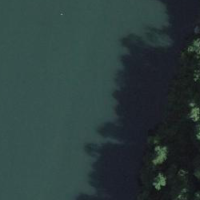
EUNIS habitat code: 15
Species observed at this site:
Pulmonaria obscura